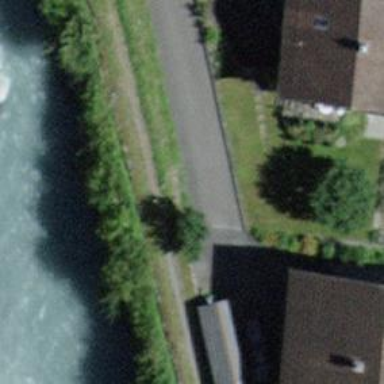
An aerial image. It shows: Path with embankment.